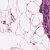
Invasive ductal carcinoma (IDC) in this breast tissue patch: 0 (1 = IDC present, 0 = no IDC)